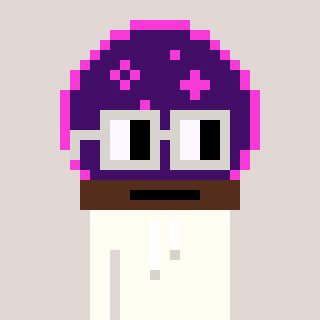
a pixel art character with square light gray glasses, a crystalball-shaped head and a grayscale-colored body on a warm background